Question: I'm looking to add multiple drop shadows with different opacities to a view. The specs for the shadows are as follows:
- - - -
I can get all this working just fine using 'CALayer's. Here's the code I have working for that (please note that I haven't bothered to set 'shadowPath' yet, and won't until I get the multiple shadows thing working):
'''
layer.cornerRadius = 4
layer.masksToBounds = false
layer.shouldRasterize = true
let layer2 = CALayer(layer: layer), layer3 = CALayer(layer: layer), layer4 = CALayer(layer: layer)
layer.shadowOffset = CGSizeMake(0, 4)
layer.shadowRadius = 1
layer2.shadowOffset = CGSizeMake(0, 10)
layer2.shadowRadius = 10
layer2.shadowColor = UIColor.blackColor().CGColor
layer2.shouldRasterize = true //Evidently not copied during initialization from self.layer
layer3.shadowOffset = CGSizeMake(0, 2)
layer3.shadowRadius = 4
layer3.shouldRasterize = true
layer4.shadowOffset = CGSizeMake(0, 1)
layer4.shadowRadius = 1
layer4.shadowOpacity = 0.1
layer4.shouldRasterize = true
layer.addSublayer(layer2)
layer.addSublayer(layer3)
layer.addSublayer(layer4)
'''
(While this code is in Swift, I trust that it looks familiar enough to most Cocoa/Objective-C developers for it to make sense. Just know that 'layer' is equivalent to 'self.layer' in this context.)
The problem, however, arises when I attempt to use different opacities for each shadow. The 'shadowOpacity' property of 'layer' ends up being applied to all of its sublayers. This is a problem, as I need all of them to have their own shadow opacity. I have tried setting each layer's shadow opacity to its correct value ('0.04', '0.12', etc.), but then the opacity of '0.04' of 'layer' is applied to all sublayers. So I tried to set 'layer.shadowOpacity' to '1.0', but this made all the shadows solid black. I also tried to be clever and do 'layer2.shadowColor = UIColor(red: 0, green: 0, blue: 0, alpha: 0.12).CGColor', but it was just changed to full black with no transparency.
I suppose it makes some sort of sense that the layers should all have the same shadow opacity. But what's a way to get this working, varying opacities and all (doesn't have to utilize 'CALayer' if it's easier another way)?
: no matter how sane that may be, I'm trying to avoid it. Just humor me.
Thanks.
EDIT: As per request, here's what I'm after: .
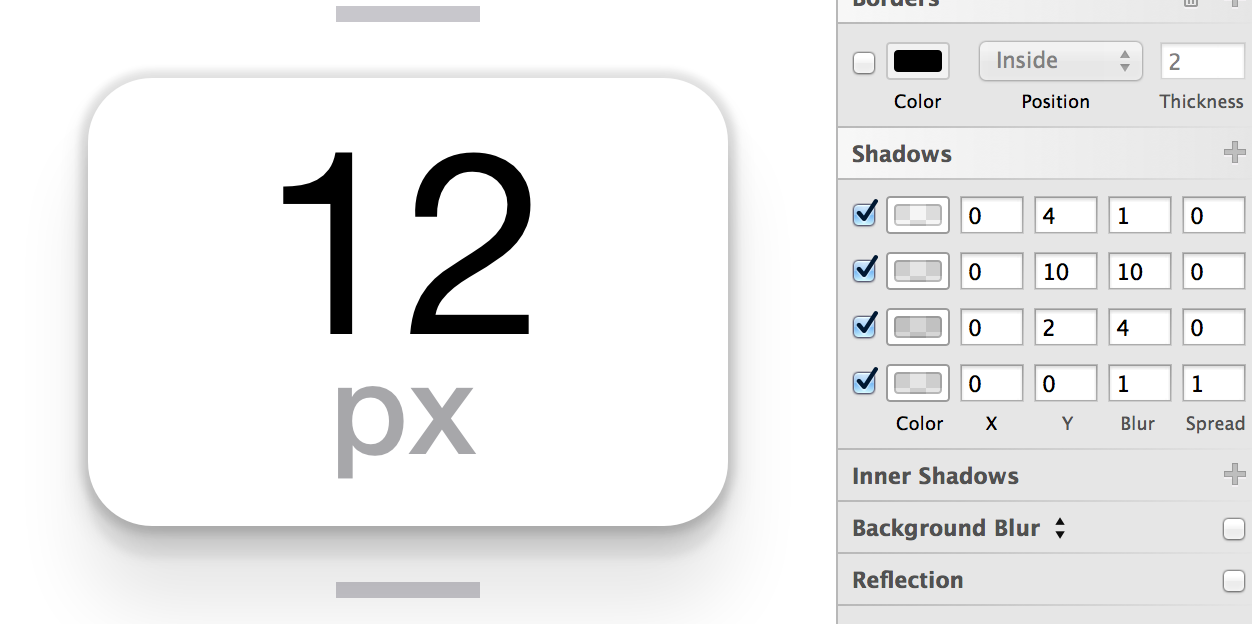
Answer: The key thing that needs to be added is setting the layers' 'shadowPath'. By default, Core Graphics draws a shadow around the layer's visible content, but in your code neither 'backgroundColor' nor 'bounds' are set for the layers, so the layers are actually empty.
Assuming you have a UIView subclass, you can make it work by adding something like this:
'''
override func layoutSubviews() {
super.layoutSubviews()
layer.sublayers?.forEach { (sublayer) in
sublayer.shadowPath = UIBezierPath(rect: bounds).cgPath
}
}
'''
I tested this approach on a view with multiple shadows and it worked as expected, as soon as the 'shadowPath' is defined for the shadow layers. Different shadow colors and opacities worked as well, but you have to keep in mind that upper layers in the hierarchy will overlap the layers behind them, so if the front layer has a thick shadow, the other shadows can get hidden by it.